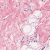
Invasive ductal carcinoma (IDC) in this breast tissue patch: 0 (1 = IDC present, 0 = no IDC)